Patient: sex M, age 19
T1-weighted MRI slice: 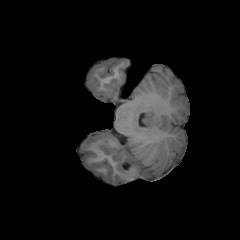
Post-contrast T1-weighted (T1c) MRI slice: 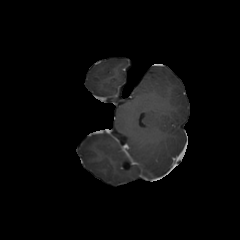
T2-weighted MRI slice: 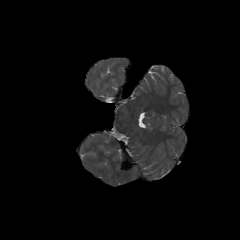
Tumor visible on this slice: no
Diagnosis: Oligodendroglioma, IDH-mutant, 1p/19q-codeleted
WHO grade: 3